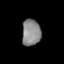
Tissue: lung
Cell type: Epithelial cells
Senescence score: 0.2001
Nuclear area (px): 475
Mean DAPI intensity: 138.48